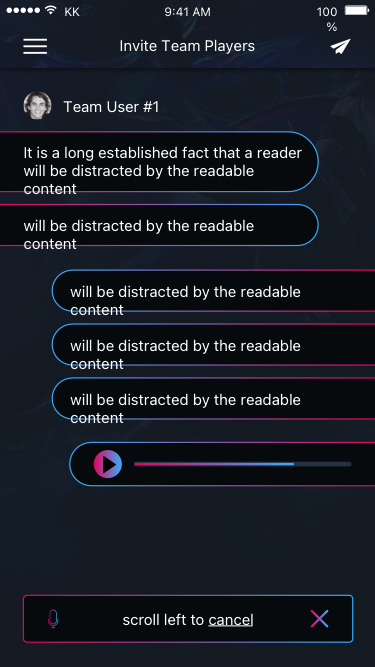
Text in this UI design:
9:41 AM
KK
100%
Invite Team Players
Team User #1
It is a long established fact that a reader will be distracted by the readable content
will be distracted by the readable content
will be distracted by the readable content
will be distracted by the readable content
will be distracted by the readable content
scroll left to cancel